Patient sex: F
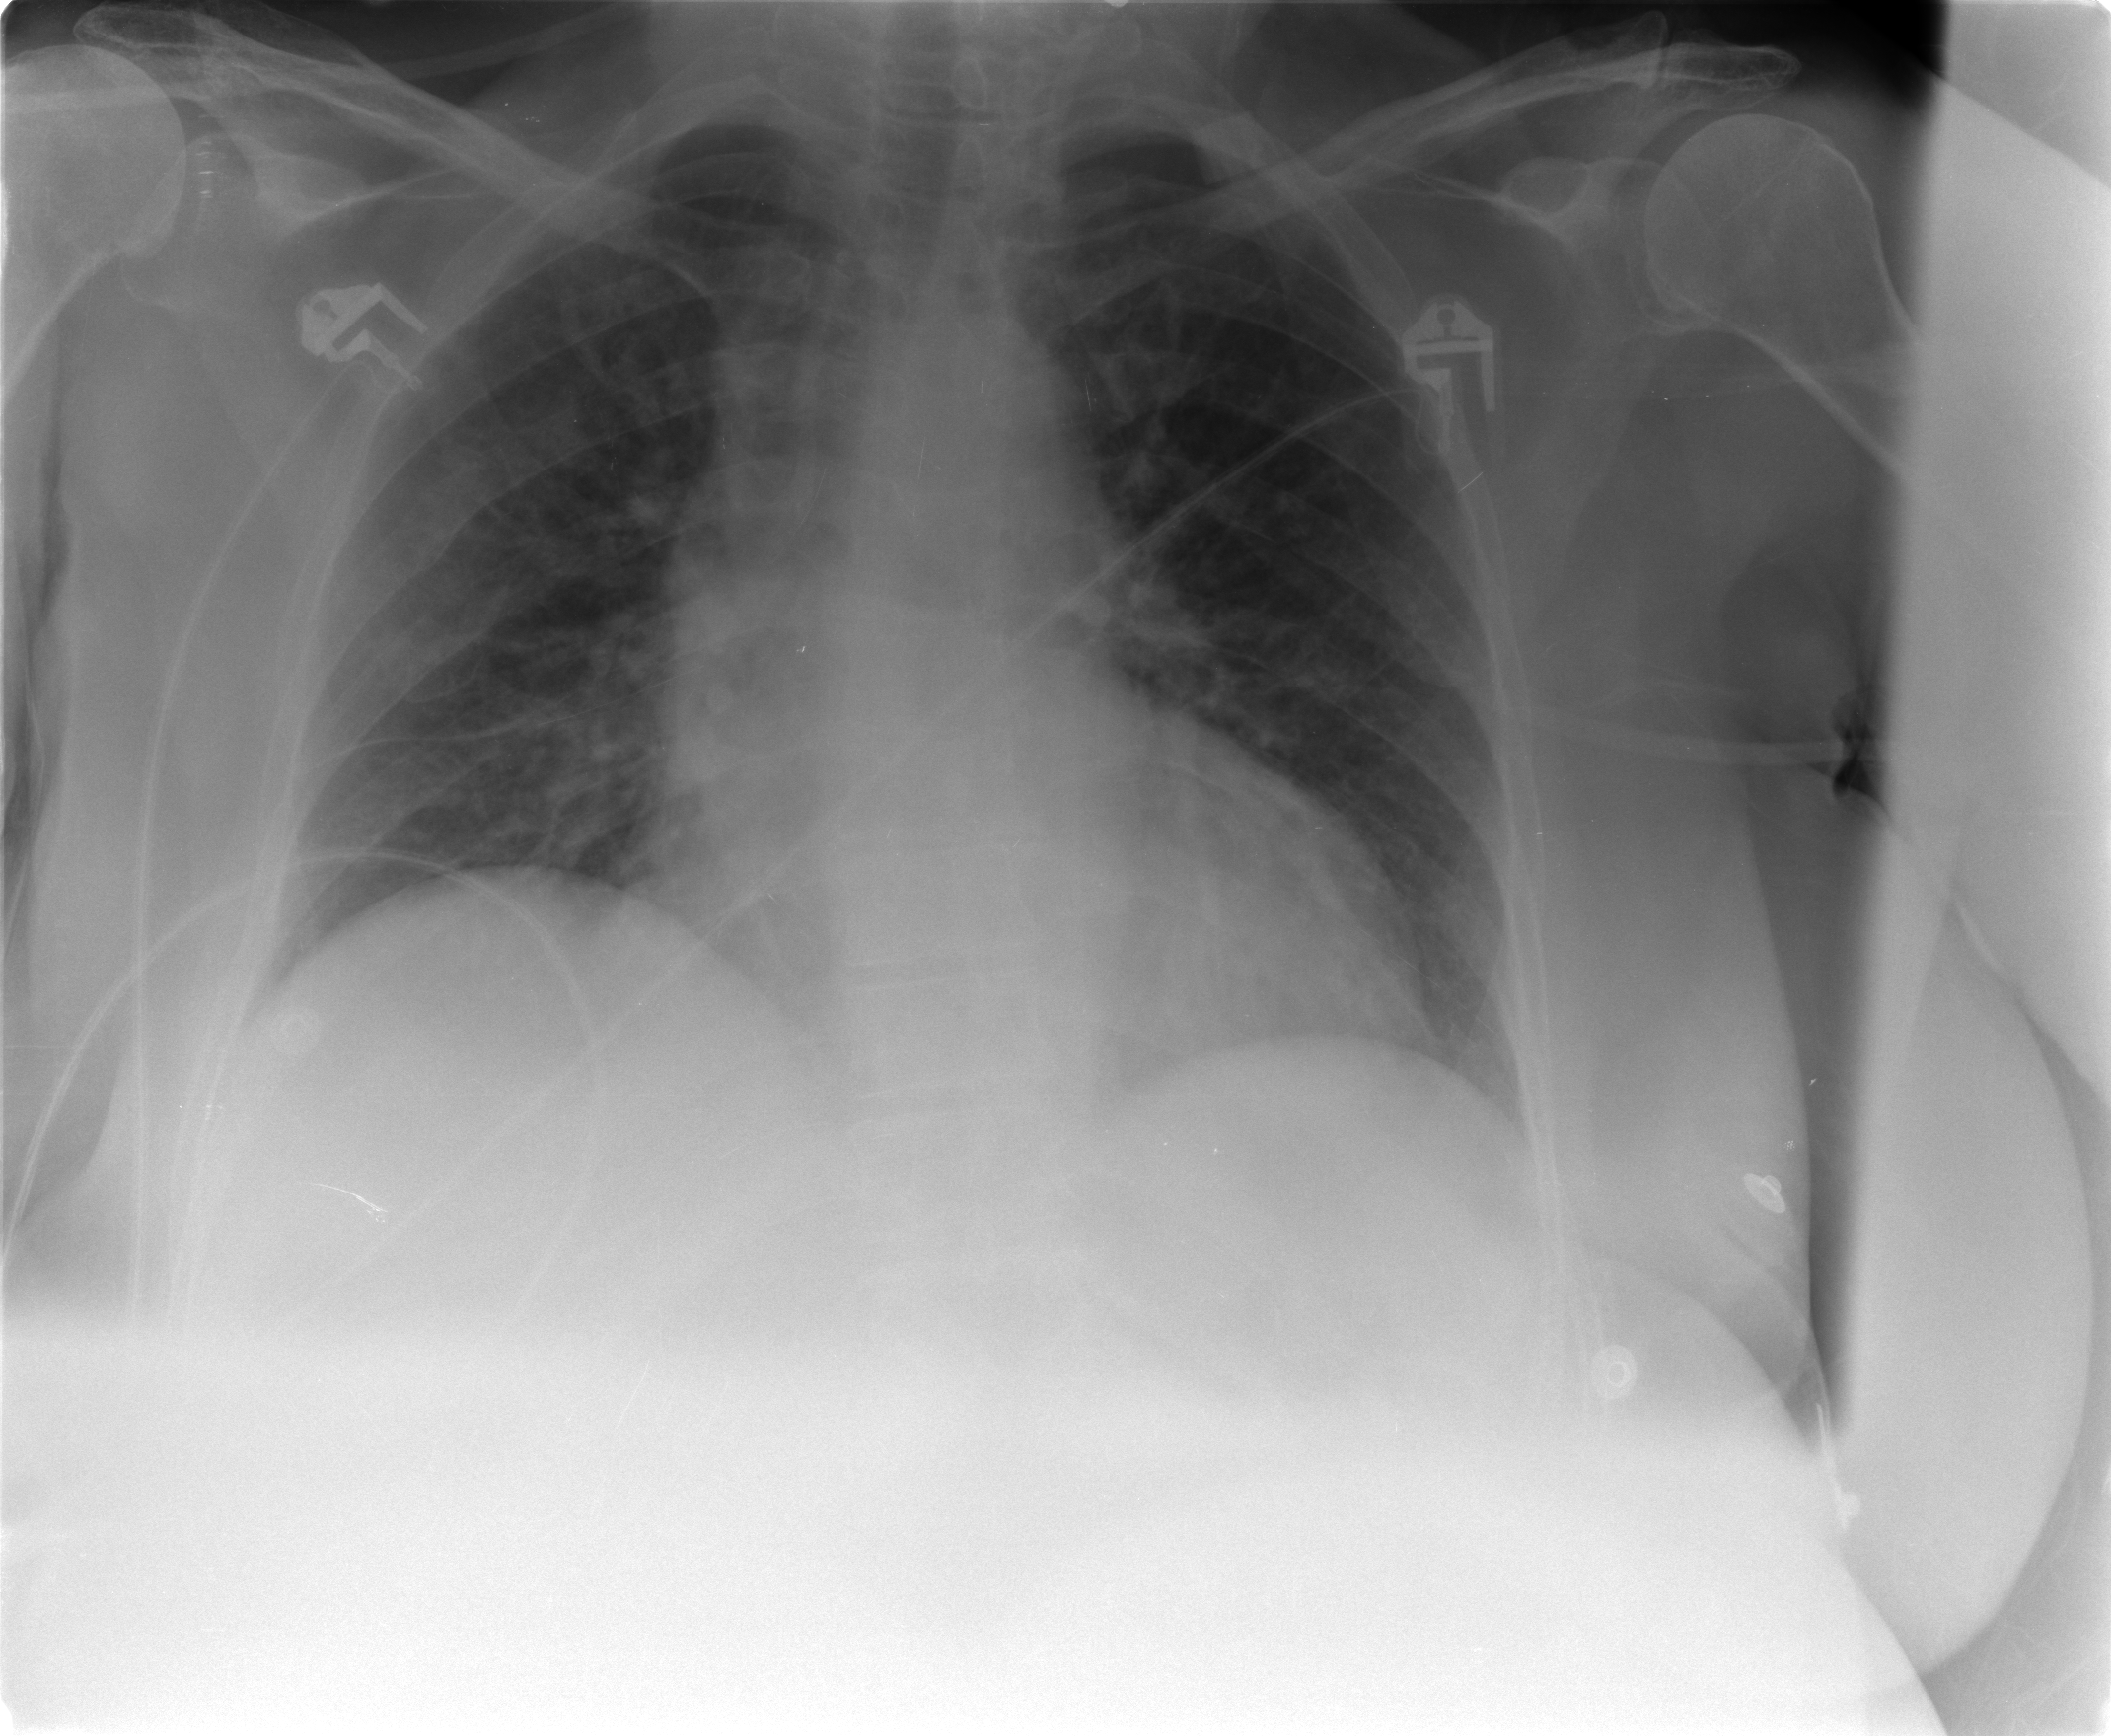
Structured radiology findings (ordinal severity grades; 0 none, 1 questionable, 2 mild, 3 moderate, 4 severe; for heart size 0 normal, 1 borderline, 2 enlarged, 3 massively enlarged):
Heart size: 0
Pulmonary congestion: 2
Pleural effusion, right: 0
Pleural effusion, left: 0
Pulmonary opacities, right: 0
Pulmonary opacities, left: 0
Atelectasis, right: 0
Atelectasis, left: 0